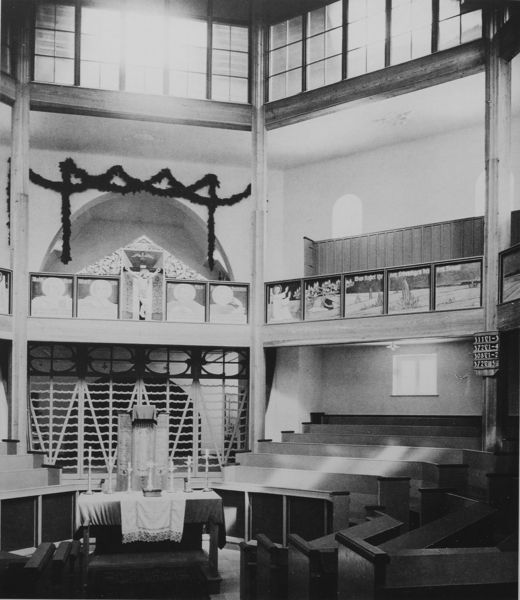
Titel: Innenansicht der Waldkirche Planegg
Künstler: Theodor Fischer
Standort: Planegg
Institution: Waldkirche
Schlagwörter: gott, schatten, weiß, ausschnitt, fenster, glas, grau, hell, holz, licht, lichter, raum, schmuck, schwarz, säulen, zimmer, gebäude, tuch, architektur, stein, taube, bild, innenraum, brüstung, gitter, kirche, sonne, girlande, rund, oktagon, balkon, bilder, ansicht, unterricht, modern, bank, empore, rang, tafel, jugendstil, detail, kerze, kerzen, leuchter, geländer, innenansicht, balkone, galerie, foto, fotografie, kirchen, eckig, kreuz, schlicht, schwarz-weiß, beten, altar, bänke, kathedrale, girlanden, photo, kerzenständer, orgel, obergaden, obergarden, jesus, altarraum, apsis, messe, scwarz, chor, kapelle, kruzifix, luther, etagen, geschosse, calvinisten, tempel, fotographie, stockwerke, streben, innenarchitektur, zentralbau, polygon, erhöht, schmucklos, sitzbänke, taufbecken, festons, synagoge, tafeln, evangelisch, schrecklich, licjt, kreuzweg, altardecke, altartuch, bild angefordert, kommt nicht, liedertafel, mein gott, was ist denn los, altas, kirchliche kunst, gesangstafel